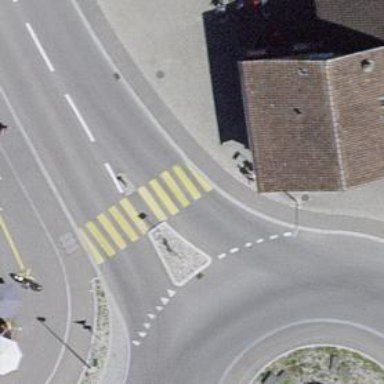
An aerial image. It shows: Traffic calming island.